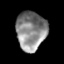
Tissue: skin
Cell type: Epithelial cells
Senescence score: 0.1962
Nuclear area (px): 1134
Mean DAPI intensity: 136.332